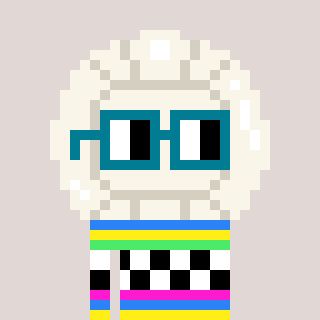
a pixel art character with square dark green glasses, a volleyball-shaped head and a bege-colored body on a warm background